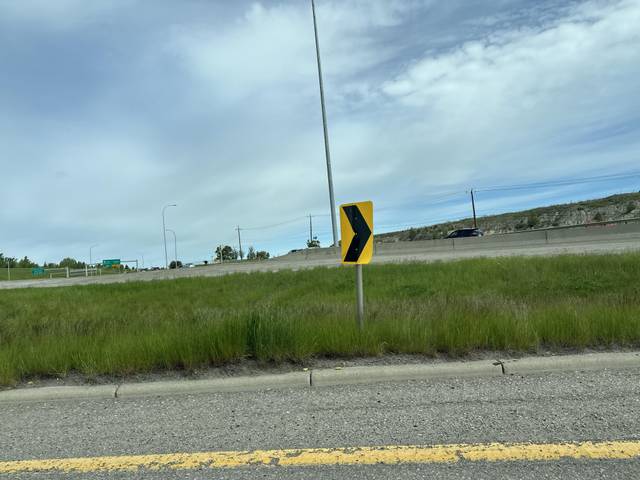
Region: Canada
Coordinates: 50.956, -114.027